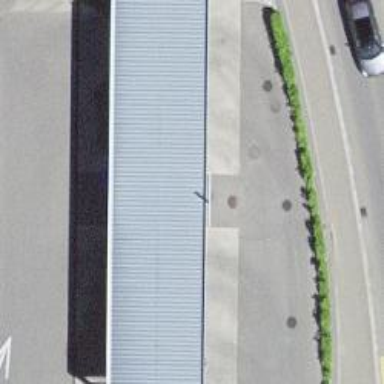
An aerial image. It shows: Car wash facility.